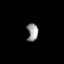
Tissue: lung
Cell type: Endothelial cells
Senescence score: 0.602
Nuclear area (px): 189
Mean DAPI intensity: 152.069